Interaction volume radius: 10 \u00c5
Interaction volume height: 20 \u00c5
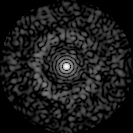
Disorder parameter: 0.8464